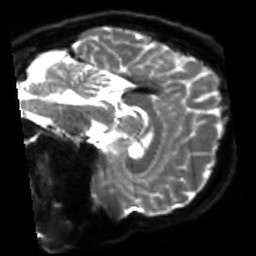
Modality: sbref
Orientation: sagittal
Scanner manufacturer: siemens
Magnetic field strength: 3 T
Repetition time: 4 s
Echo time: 0.0594 s